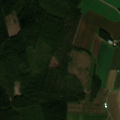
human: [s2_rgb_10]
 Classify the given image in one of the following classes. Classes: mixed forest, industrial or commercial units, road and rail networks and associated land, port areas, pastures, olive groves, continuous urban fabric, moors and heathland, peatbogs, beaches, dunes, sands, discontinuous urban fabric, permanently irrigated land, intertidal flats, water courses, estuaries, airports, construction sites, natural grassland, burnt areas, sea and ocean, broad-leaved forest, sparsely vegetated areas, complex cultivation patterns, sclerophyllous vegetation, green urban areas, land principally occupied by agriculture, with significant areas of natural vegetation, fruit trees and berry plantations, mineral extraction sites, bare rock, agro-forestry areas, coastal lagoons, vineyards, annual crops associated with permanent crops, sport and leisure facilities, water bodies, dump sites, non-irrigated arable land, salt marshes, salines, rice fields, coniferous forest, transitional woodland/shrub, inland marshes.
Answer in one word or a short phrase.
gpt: non-irrigated arable land, coniferous forest, mixed forest